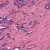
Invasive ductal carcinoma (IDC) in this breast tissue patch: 1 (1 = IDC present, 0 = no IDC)